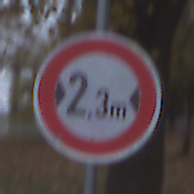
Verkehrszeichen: TatsaechlicheBreite2Komma3
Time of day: MorningAfternoon
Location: Outdoor (Urban)
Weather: Overcast
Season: NotSpecified
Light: Natural